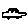
Label: car